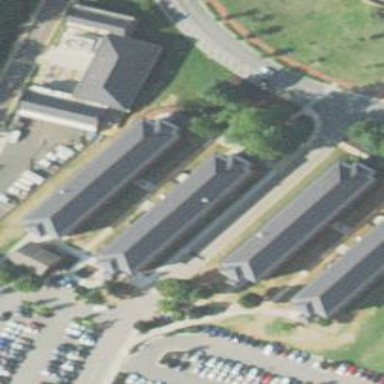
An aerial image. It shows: Dormitory building.